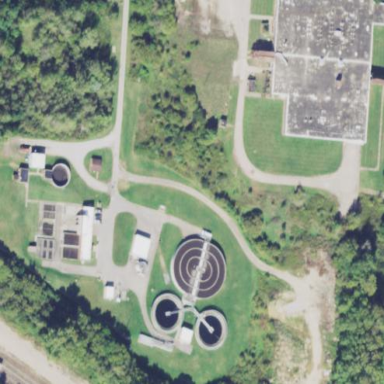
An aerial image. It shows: View of wastewater plant.